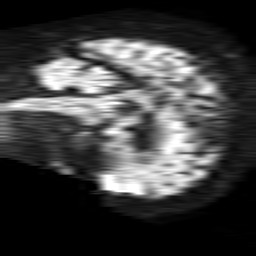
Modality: TRACE
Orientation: sagittal
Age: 63
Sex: female
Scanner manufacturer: philips
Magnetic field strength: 1.5 T
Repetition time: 4.6 s
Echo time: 0.08631 s